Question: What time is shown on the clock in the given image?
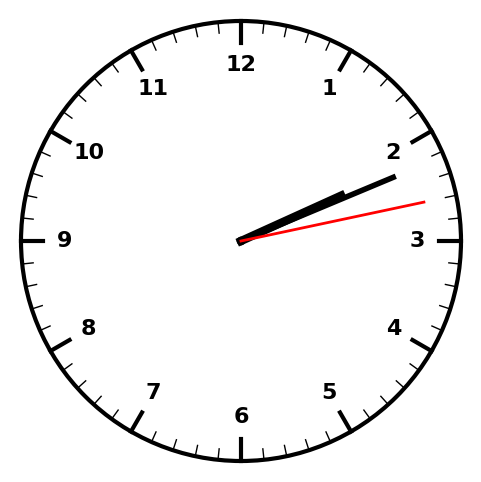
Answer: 02:11:13